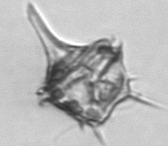
Label: Amylax